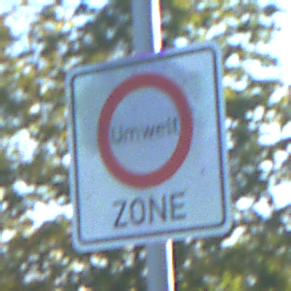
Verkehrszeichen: BeginnUmweltzone
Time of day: MorningAfternoon
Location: Outdoor (Urban)
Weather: Clear
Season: NotSpecified
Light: Natural